Current action and preconditions to check: path_clear

Your task: For each precondition in the list above, predict whether it will hold at this action.

Consider the current scene as observed from the mobile robot's camera, and analyze the predicted future states of all dynamic agents (e.g., people, animals, vehicles, or any moving entities) within the NEXT SECOND.

IMPORTANT: Only answer "very likely" if you are absolutely certain—based on strong, clear evidence—that a dynamic agent will violate the precondition in the predicted future state. Do NOT answer "very likely" for unlikely, ambiguous, or low-probability risks.

Ask yourself for each precondition: Is there a high probability, with clear and convincing evidence, that the predicted future states of any dynamic agent will interfere with the predicted future state of the currently executing action within the NEXT SECOND, causing that precondition to fail?

Assess the risk level based on these predictions. Use "likely" or "very likely" if motions create a clear risk of interference.

Use "neutral" or "improbable" if agents are nearby but their predicted paths are clearly diverging or non-conflicting.

Failure Risk Categories: "very improbable", "improbable", "neutral", "likely", "very likely"

Answer Format: Output ONLY the probability_of_failure value from these categories: "very improbable", "improbable", "neutral", "likely", "very likely"

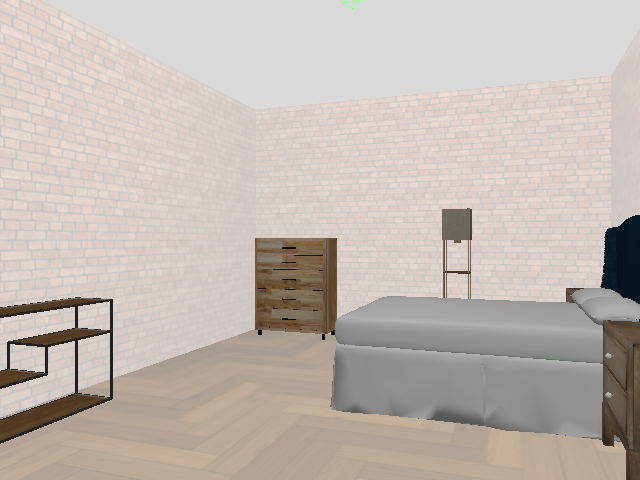

Answer: very improbable